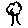
Label: tree